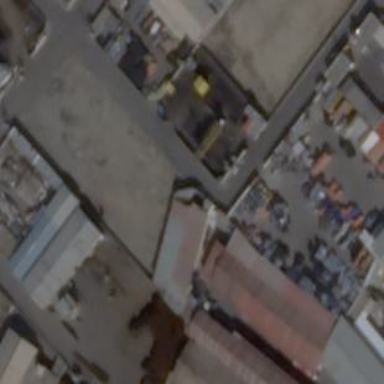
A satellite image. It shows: Industrial area.